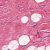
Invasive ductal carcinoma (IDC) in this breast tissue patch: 0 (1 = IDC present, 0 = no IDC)